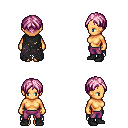
a pixel art fantasy rpg character, female body template, human, tanned skin, black tattered cape, magenta pants, pink parted hairstyle, black shoes, four views (front, back, left, right), 2x2 character sprite sheet, small pixel art, hard edges, no anti-aliasing